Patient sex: M
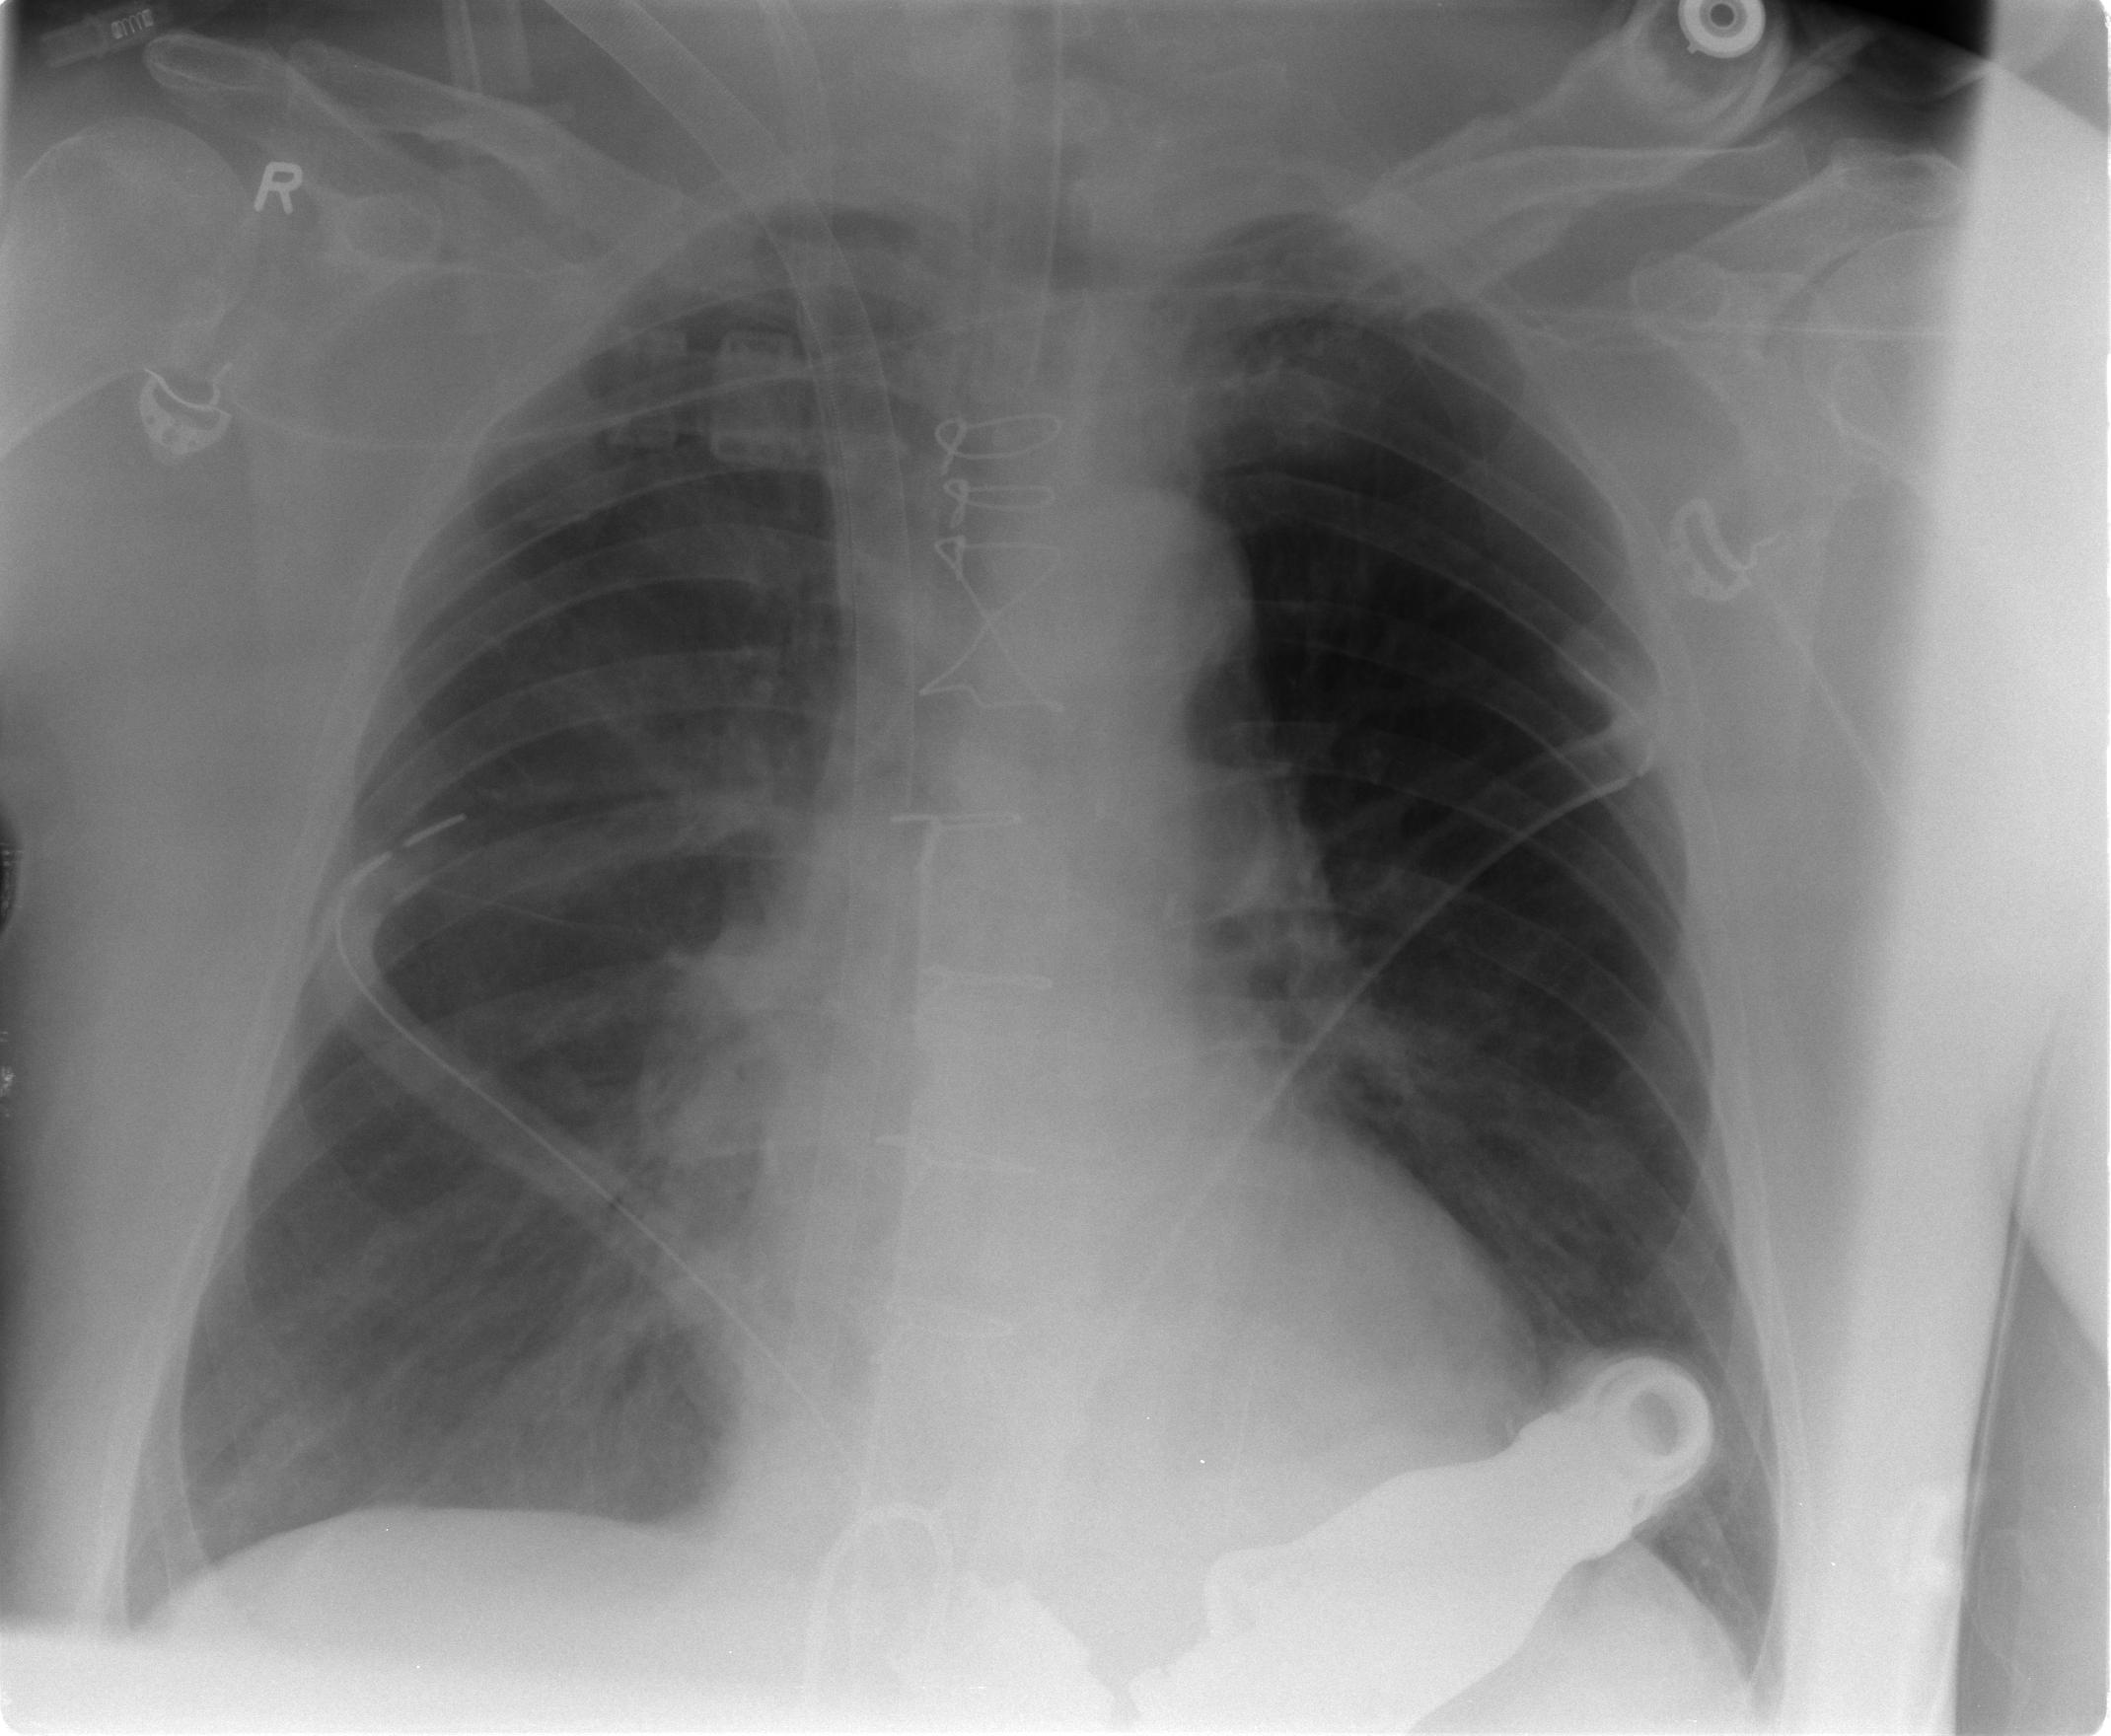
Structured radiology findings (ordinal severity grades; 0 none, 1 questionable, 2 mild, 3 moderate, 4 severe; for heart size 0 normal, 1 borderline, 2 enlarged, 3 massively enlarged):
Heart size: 0
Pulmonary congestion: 2
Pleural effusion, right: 2
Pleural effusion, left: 0
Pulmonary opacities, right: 2
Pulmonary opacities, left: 0
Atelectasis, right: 2
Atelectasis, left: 0